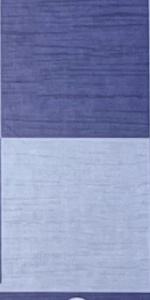
Label: Empty